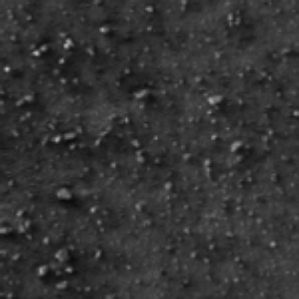
Label: frost